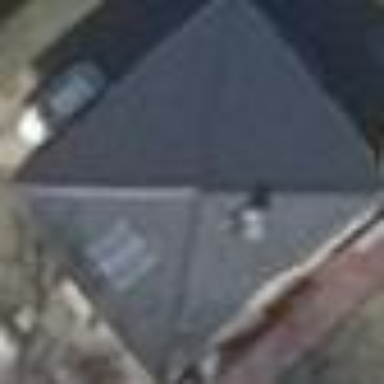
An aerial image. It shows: Detached building with pyramidal roof shape.